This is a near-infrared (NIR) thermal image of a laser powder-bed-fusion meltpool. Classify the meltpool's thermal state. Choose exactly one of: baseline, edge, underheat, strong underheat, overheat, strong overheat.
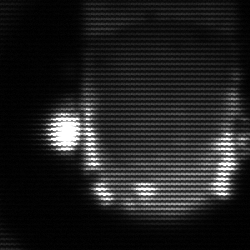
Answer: baseline